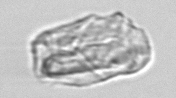
Label: detritus_transparent